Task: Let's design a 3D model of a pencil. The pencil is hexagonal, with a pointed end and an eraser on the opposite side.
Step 18:
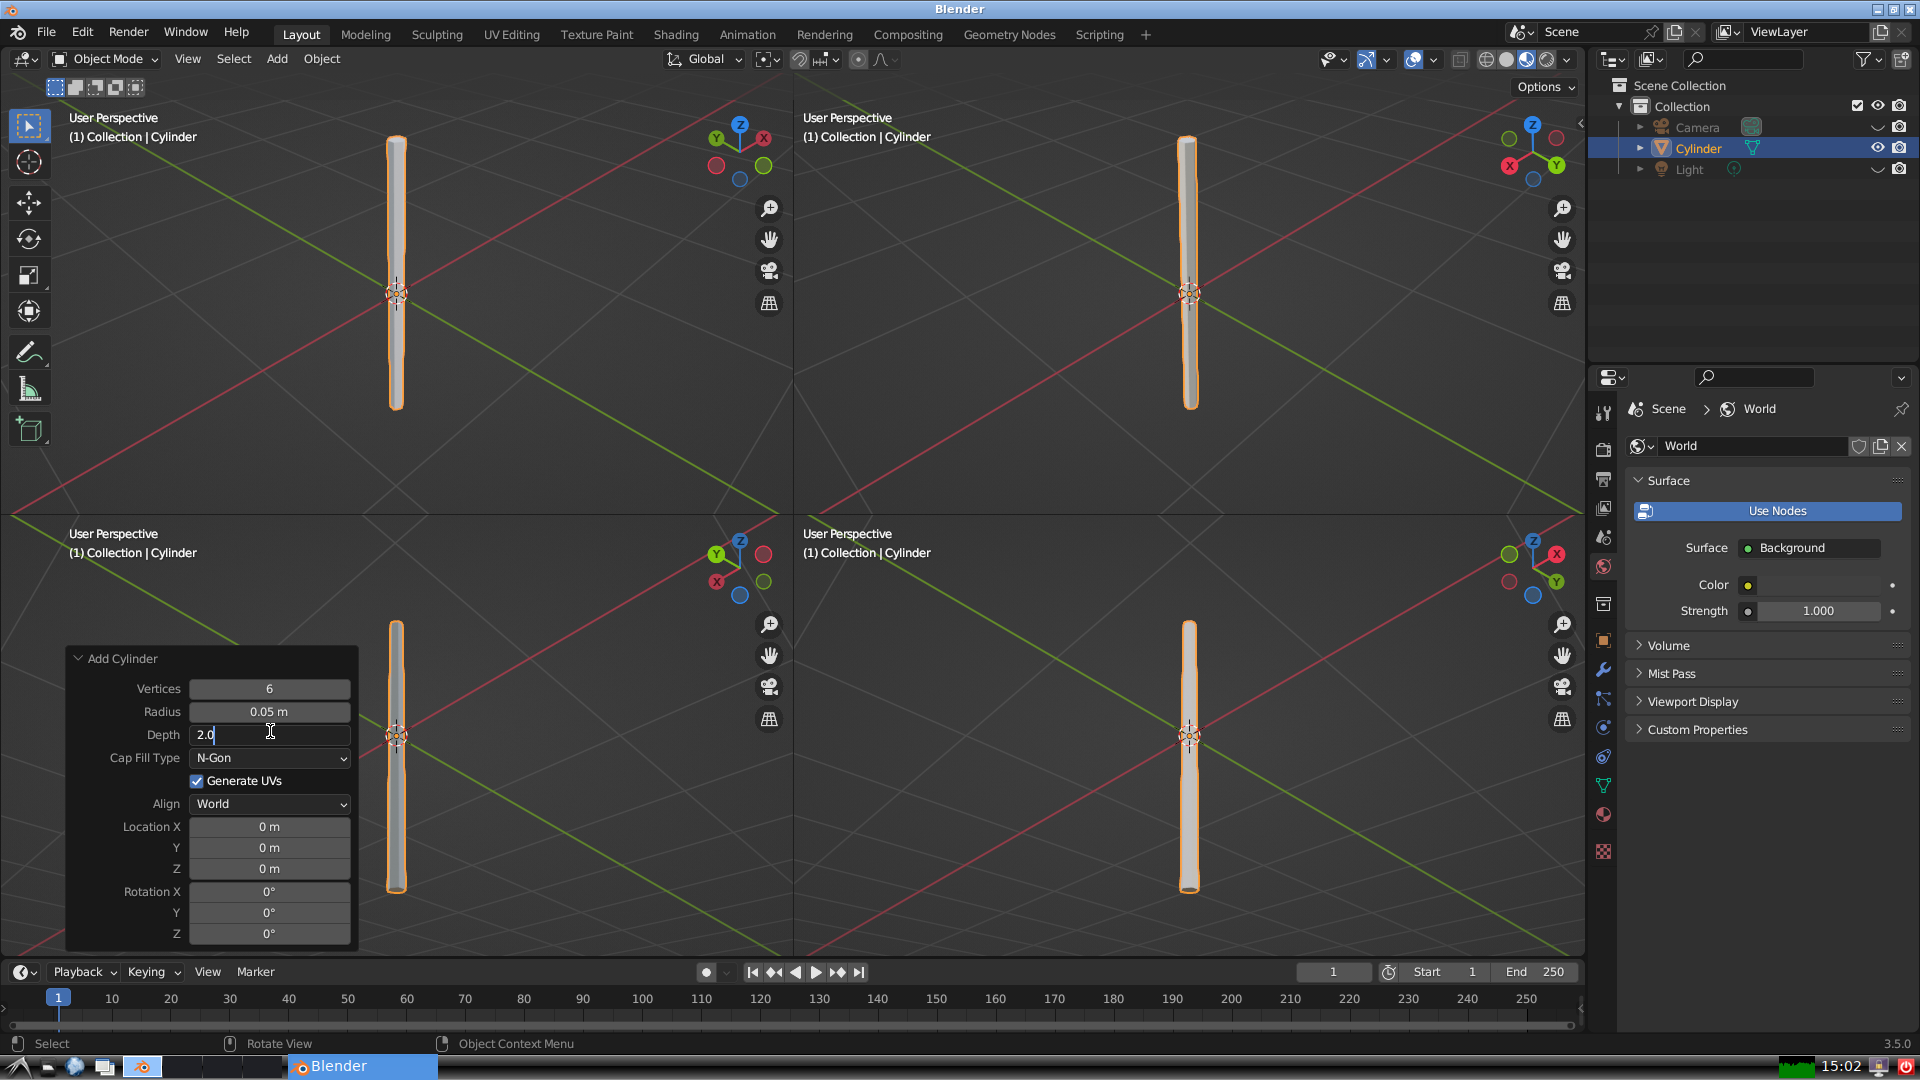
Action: {"key_press": ['Return']}